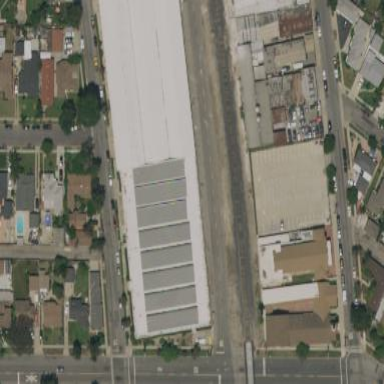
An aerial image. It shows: Warehouse building used for storing goods.